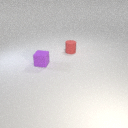
small purple rubber cube in front of small red rubber cylinder